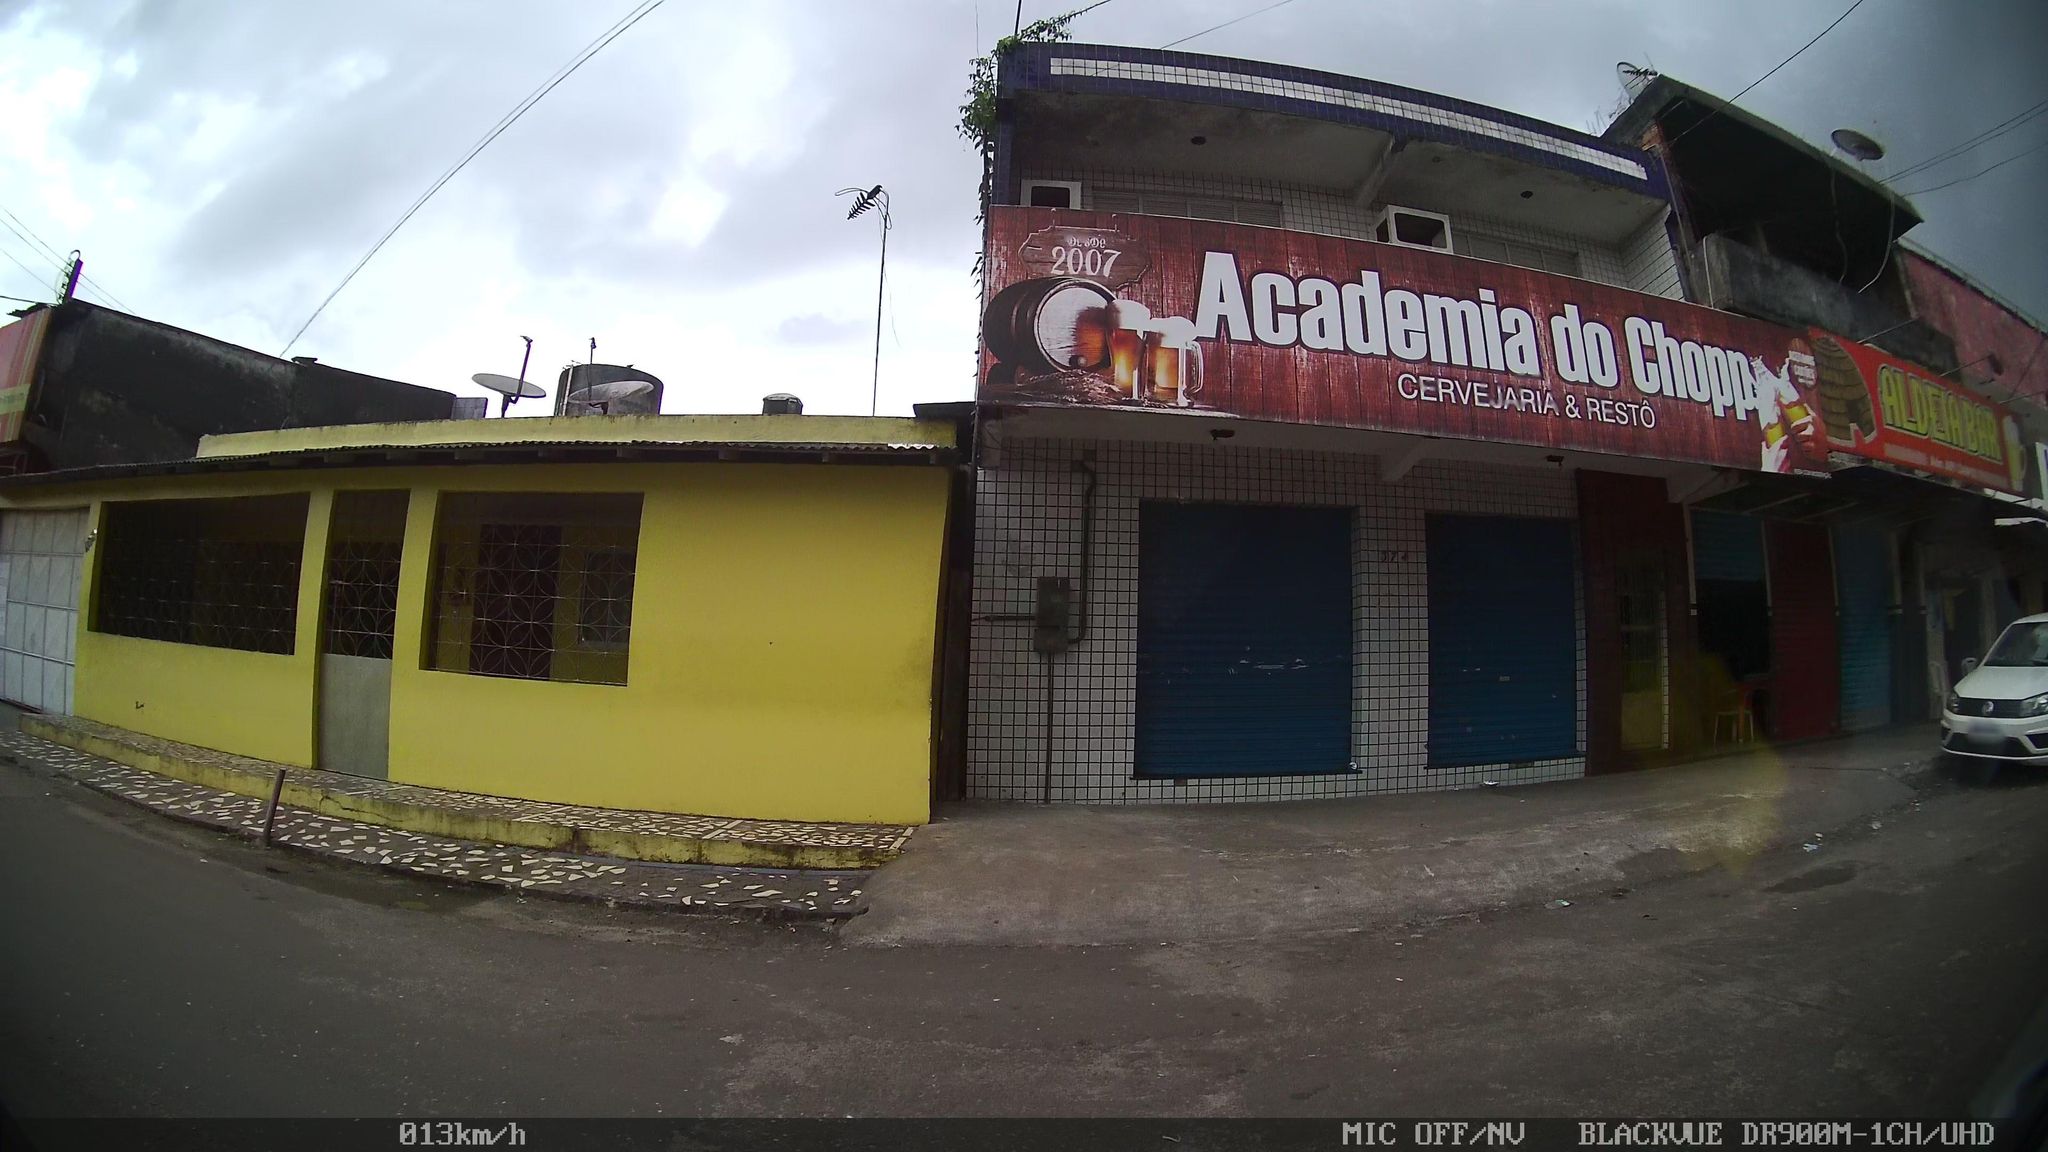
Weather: snowy
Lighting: day
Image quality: good
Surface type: driving surface
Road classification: tertiary
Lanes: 2
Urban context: urban centre
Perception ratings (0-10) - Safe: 1.84, Lively: 2.82, Beautiful: 4.22, Boring: 0.69, Depressing: 8.73, Wealthy: 0.8